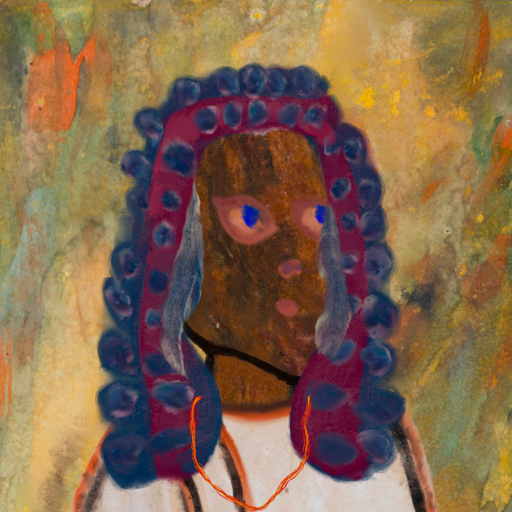
Background: Comrade, Head And Neck Side: Mosgoul, Face Side: Mother_And_Son_Mother, Bust: Roy_Bahadur, Hair Side: Hill_Girl, Head Accessory: Blank, Second Necklace: Gypsy_Mother_2, Necklace: Blank, Baby: Blank